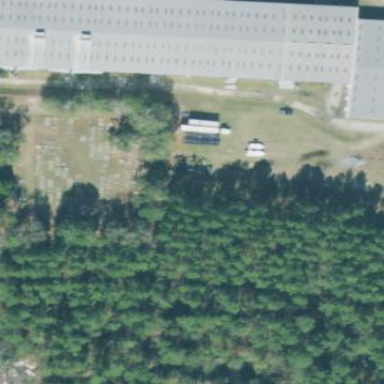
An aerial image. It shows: Cemetery.